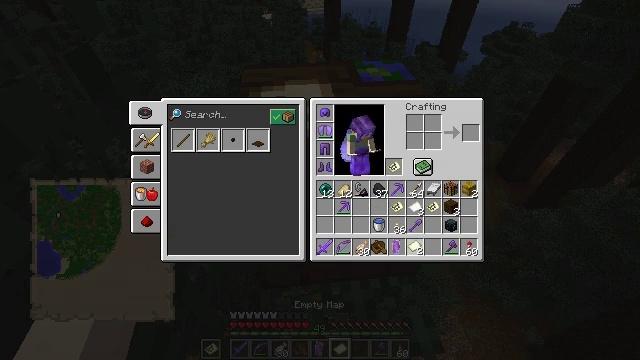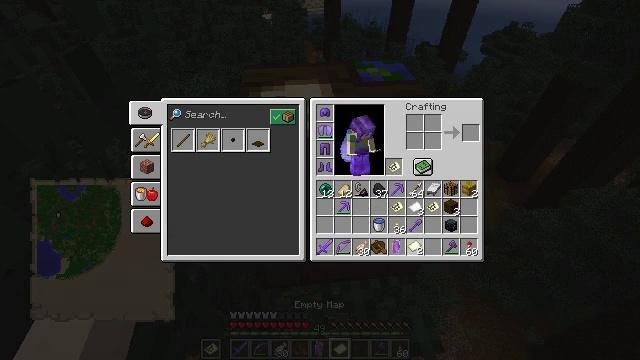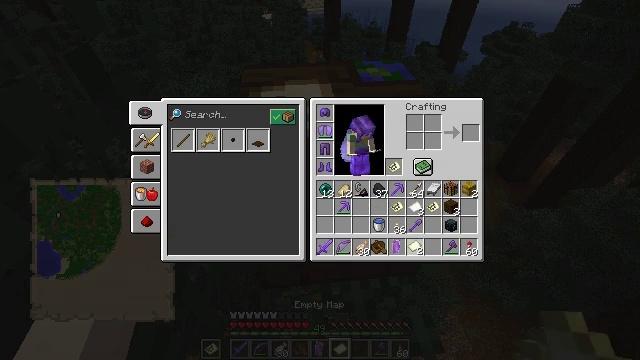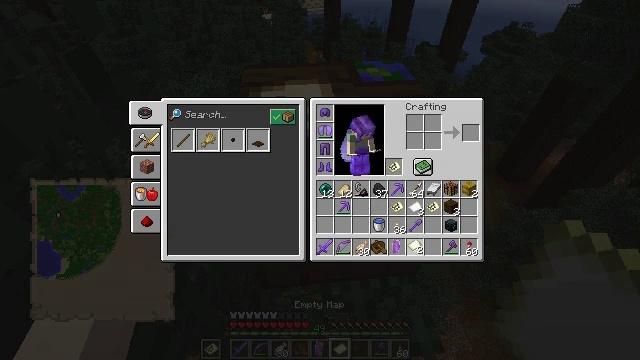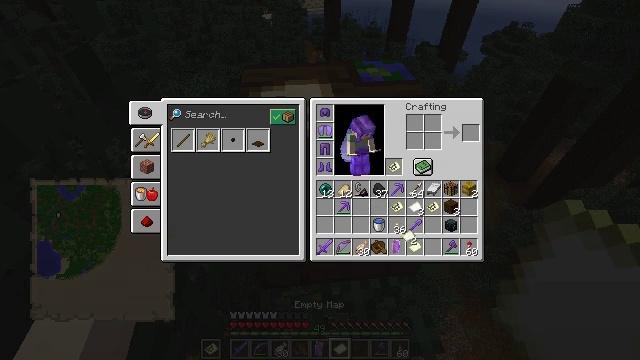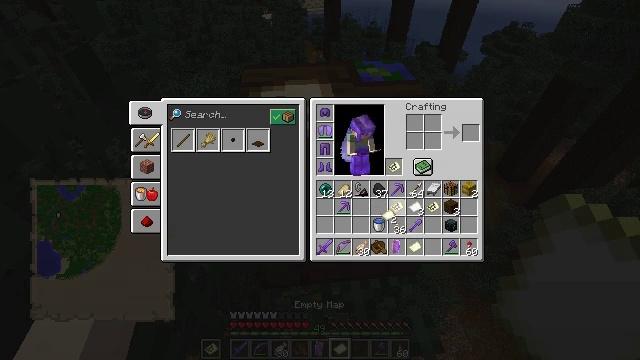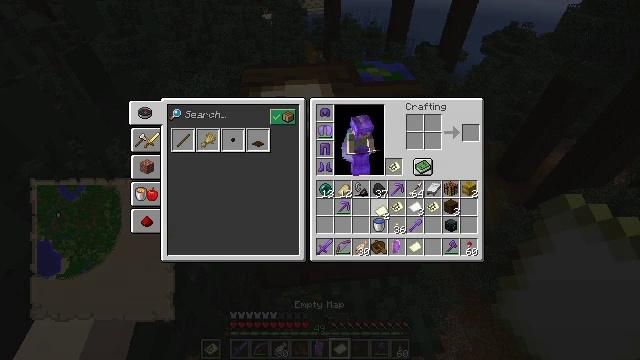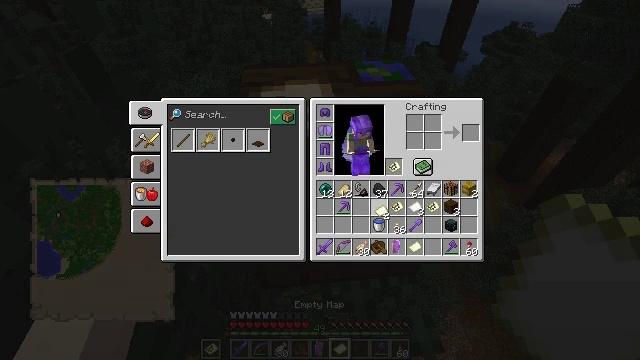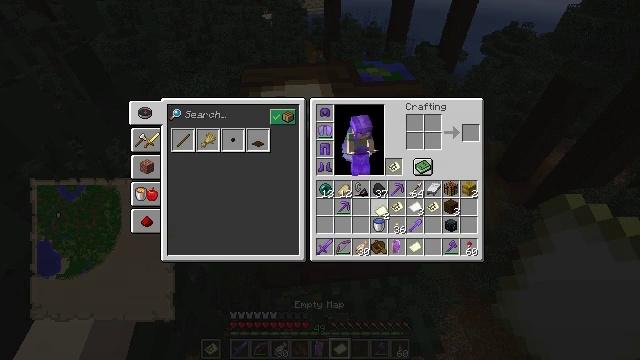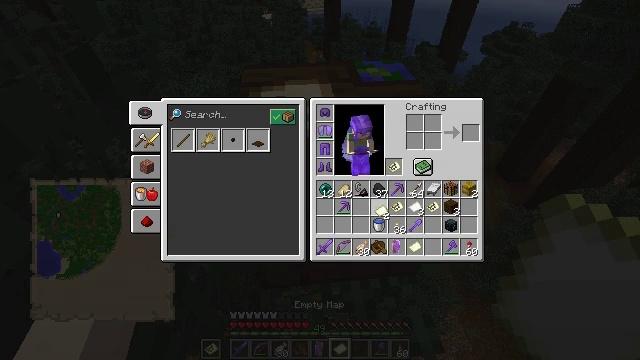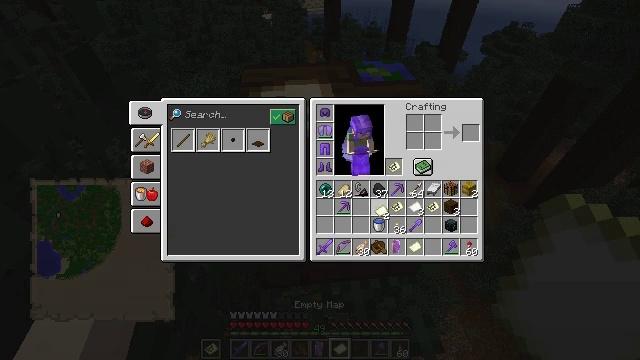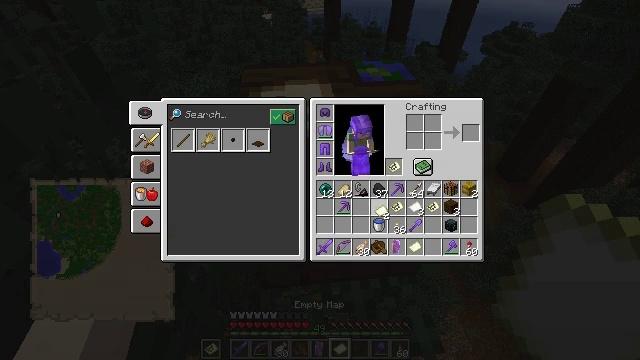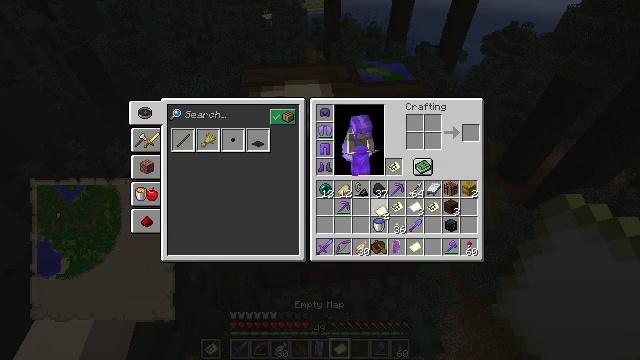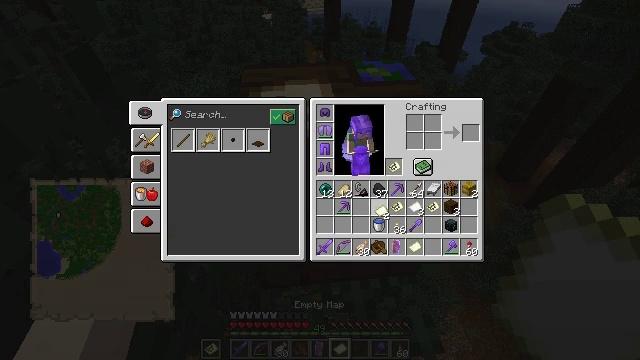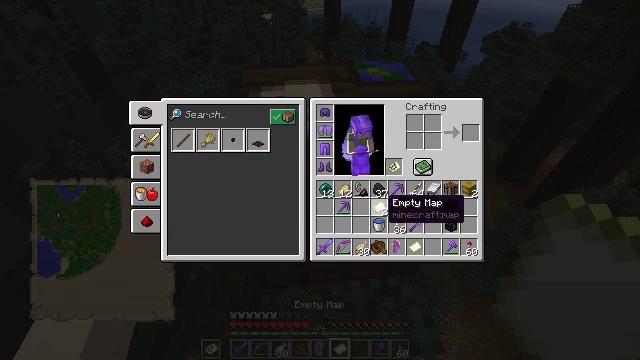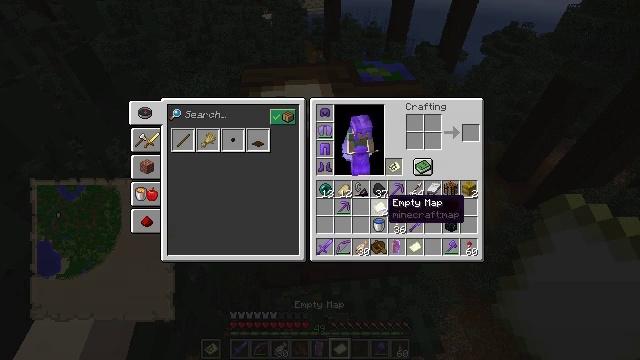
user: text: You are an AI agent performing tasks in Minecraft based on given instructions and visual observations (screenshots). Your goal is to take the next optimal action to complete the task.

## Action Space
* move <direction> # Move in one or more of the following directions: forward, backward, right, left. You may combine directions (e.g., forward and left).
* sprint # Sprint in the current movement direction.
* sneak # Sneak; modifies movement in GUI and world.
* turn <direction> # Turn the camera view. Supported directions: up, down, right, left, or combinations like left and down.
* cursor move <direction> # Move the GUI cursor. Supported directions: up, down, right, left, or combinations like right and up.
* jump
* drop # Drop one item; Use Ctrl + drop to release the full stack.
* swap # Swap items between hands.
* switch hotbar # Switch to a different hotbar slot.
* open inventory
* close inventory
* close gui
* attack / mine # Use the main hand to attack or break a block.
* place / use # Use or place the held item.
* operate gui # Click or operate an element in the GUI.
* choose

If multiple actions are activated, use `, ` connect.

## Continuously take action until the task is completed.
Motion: motion action
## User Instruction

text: Reclaim the cartography table for later use.
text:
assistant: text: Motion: no_op
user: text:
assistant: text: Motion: no_op
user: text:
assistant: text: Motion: no_op
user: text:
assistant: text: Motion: turn up
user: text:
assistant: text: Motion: turn left and up
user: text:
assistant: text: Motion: turn left
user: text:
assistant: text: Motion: no_op
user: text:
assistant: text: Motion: no_op
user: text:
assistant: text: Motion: no_op
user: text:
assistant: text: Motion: no_op
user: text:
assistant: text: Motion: no_op
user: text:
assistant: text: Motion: attack / mine
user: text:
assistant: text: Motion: attack / mine
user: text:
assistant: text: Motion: no_op
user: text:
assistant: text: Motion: no_op
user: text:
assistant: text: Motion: no_op
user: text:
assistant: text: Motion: no_op
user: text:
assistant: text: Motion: no_op
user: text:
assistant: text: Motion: no_op
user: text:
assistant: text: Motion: no_op
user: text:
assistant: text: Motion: no_op
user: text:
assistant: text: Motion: no_op
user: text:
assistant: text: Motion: no_op
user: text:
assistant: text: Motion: no_op
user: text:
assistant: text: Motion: no_op
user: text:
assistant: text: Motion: no_op
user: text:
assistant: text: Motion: no_op
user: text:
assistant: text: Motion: no_op
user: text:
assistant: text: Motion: no_op
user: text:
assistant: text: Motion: no_op